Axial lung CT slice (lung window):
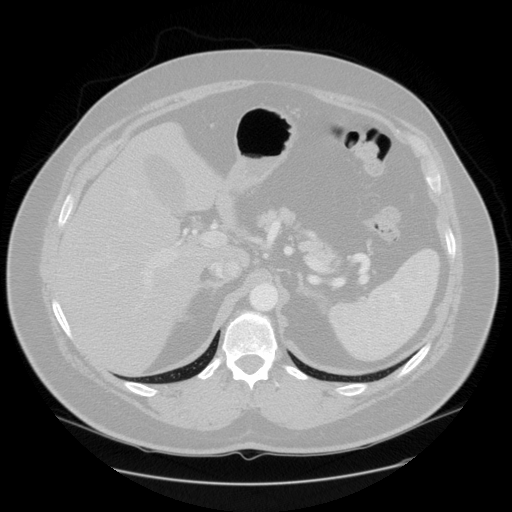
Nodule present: no